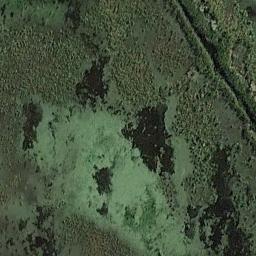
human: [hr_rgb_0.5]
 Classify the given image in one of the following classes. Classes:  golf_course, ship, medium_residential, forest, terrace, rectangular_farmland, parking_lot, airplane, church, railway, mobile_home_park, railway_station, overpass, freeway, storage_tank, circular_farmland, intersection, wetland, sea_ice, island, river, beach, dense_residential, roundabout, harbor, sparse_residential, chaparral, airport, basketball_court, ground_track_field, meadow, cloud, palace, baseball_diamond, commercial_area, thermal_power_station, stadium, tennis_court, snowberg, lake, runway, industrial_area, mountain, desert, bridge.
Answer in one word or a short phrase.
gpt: wetland